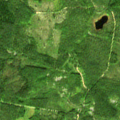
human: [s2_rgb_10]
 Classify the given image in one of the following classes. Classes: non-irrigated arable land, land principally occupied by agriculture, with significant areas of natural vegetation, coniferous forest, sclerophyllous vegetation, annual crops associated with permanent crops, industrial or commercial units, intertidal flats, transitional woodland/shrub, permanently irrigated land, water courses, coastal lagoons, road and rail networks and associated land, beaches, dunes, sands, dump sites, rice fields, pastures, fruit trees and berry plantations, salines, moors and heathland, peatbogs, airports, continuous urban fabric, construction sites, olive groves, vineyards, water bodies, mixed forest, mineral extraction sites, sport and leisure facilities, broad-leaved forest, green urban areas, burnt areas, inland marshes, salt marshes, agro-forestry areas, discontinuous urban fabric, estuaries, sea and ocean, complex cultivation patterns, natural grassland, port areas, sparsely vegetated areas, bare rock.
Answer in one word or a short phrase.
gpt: coniferous forest, transitional woodland/shrub